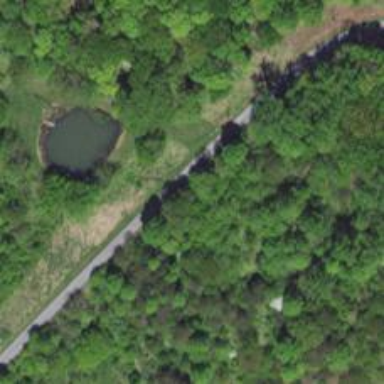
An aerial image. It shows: Culvert tunnel.